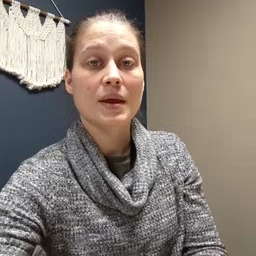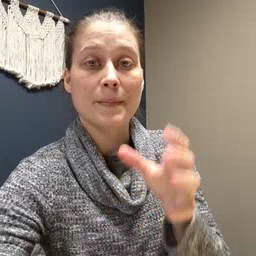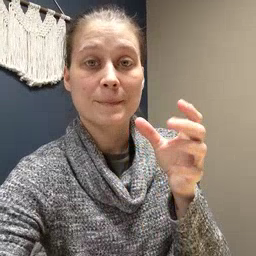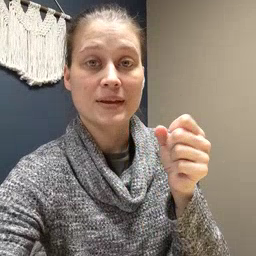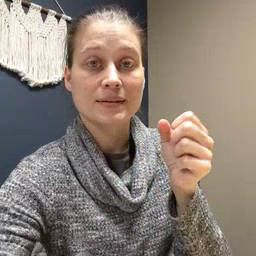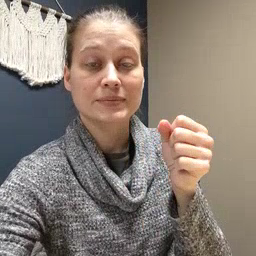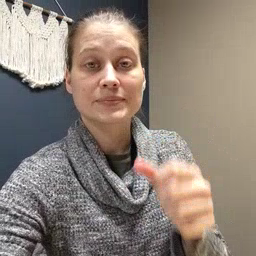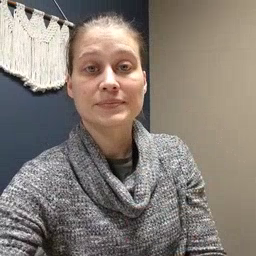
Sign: milk